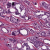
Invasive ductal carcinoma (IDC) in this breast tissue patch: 1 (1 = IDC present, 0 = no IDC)